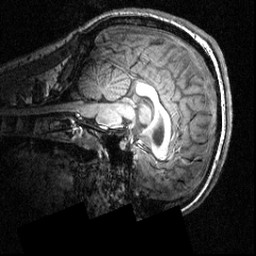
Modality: T1w
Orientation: sagittal
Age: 18
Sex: male
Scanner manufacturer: siemens
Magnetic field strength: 3.951 T
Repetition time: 1.5 s
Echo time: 0.00335 s